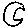
Label: moon